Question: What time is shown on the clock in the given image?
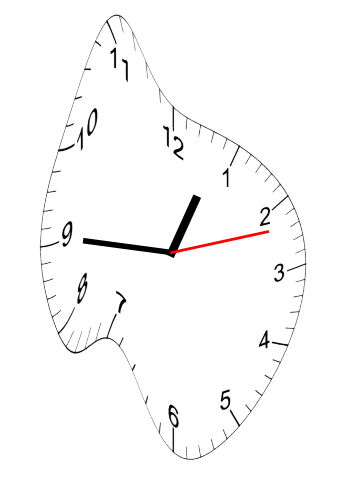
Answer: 12:45:12